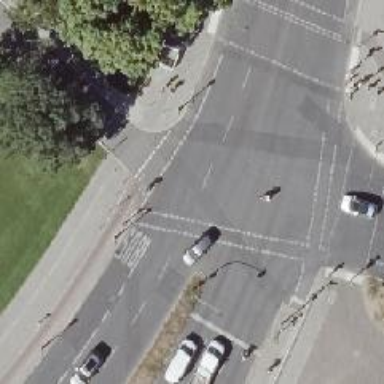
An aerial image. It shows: Tertiary road with asphalt surface. It has separate sidewalks on both sides and exclusive cycle lanes.